Question: The screenshot show 3 typical definitions of data type: id (autoincrement), a title and a number.
1.- Which are differences between: 'none' and 'NULL'?
2.- Do I must choose 'as defined: ''' for varchar types when I want an empty string?
3.- Do I must put an 'as defined: 0' default value for autoincrement int types?

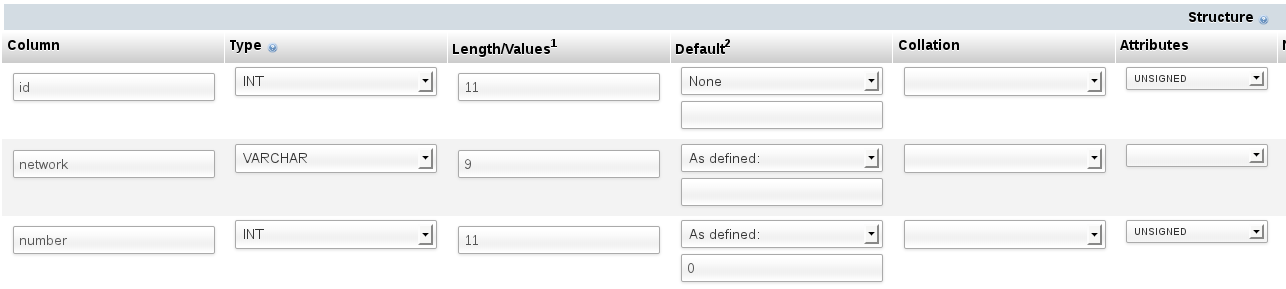
Answer: Default none means there is no default value. If a value is not provided on an insert, the query will fail with a "no default value error".
NULL is the actual NULL value meaning if no value is provided on an insert the column will default to NULL (empty). For varchar you can set default to '', but NULL is better.
Autoincrement int types shouldn't have a default value (Default: None) because it will always have a value.